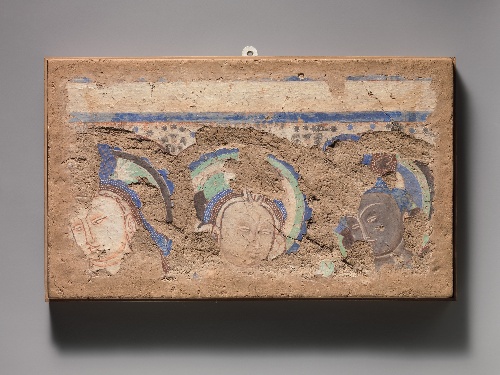
Date: ca. 6th–7th century
Object type: Wall painting
Classification: Paintings
Medium: Pigments on mud plaster
Culture: China (Xinjiang Uyghur Autonomous Region)
Period: Kizil Kingdom
Dimensions: 8 3/4 x 15 3/4 in. (22.2 x 40 cm)
Department: Asian Art
Credit line: Fletcher Fund, 1951
Accession year: 1951
Repository: Metropolitan Museum of Art, New York, NY
Tags: Men|Women|Faces